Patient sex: M
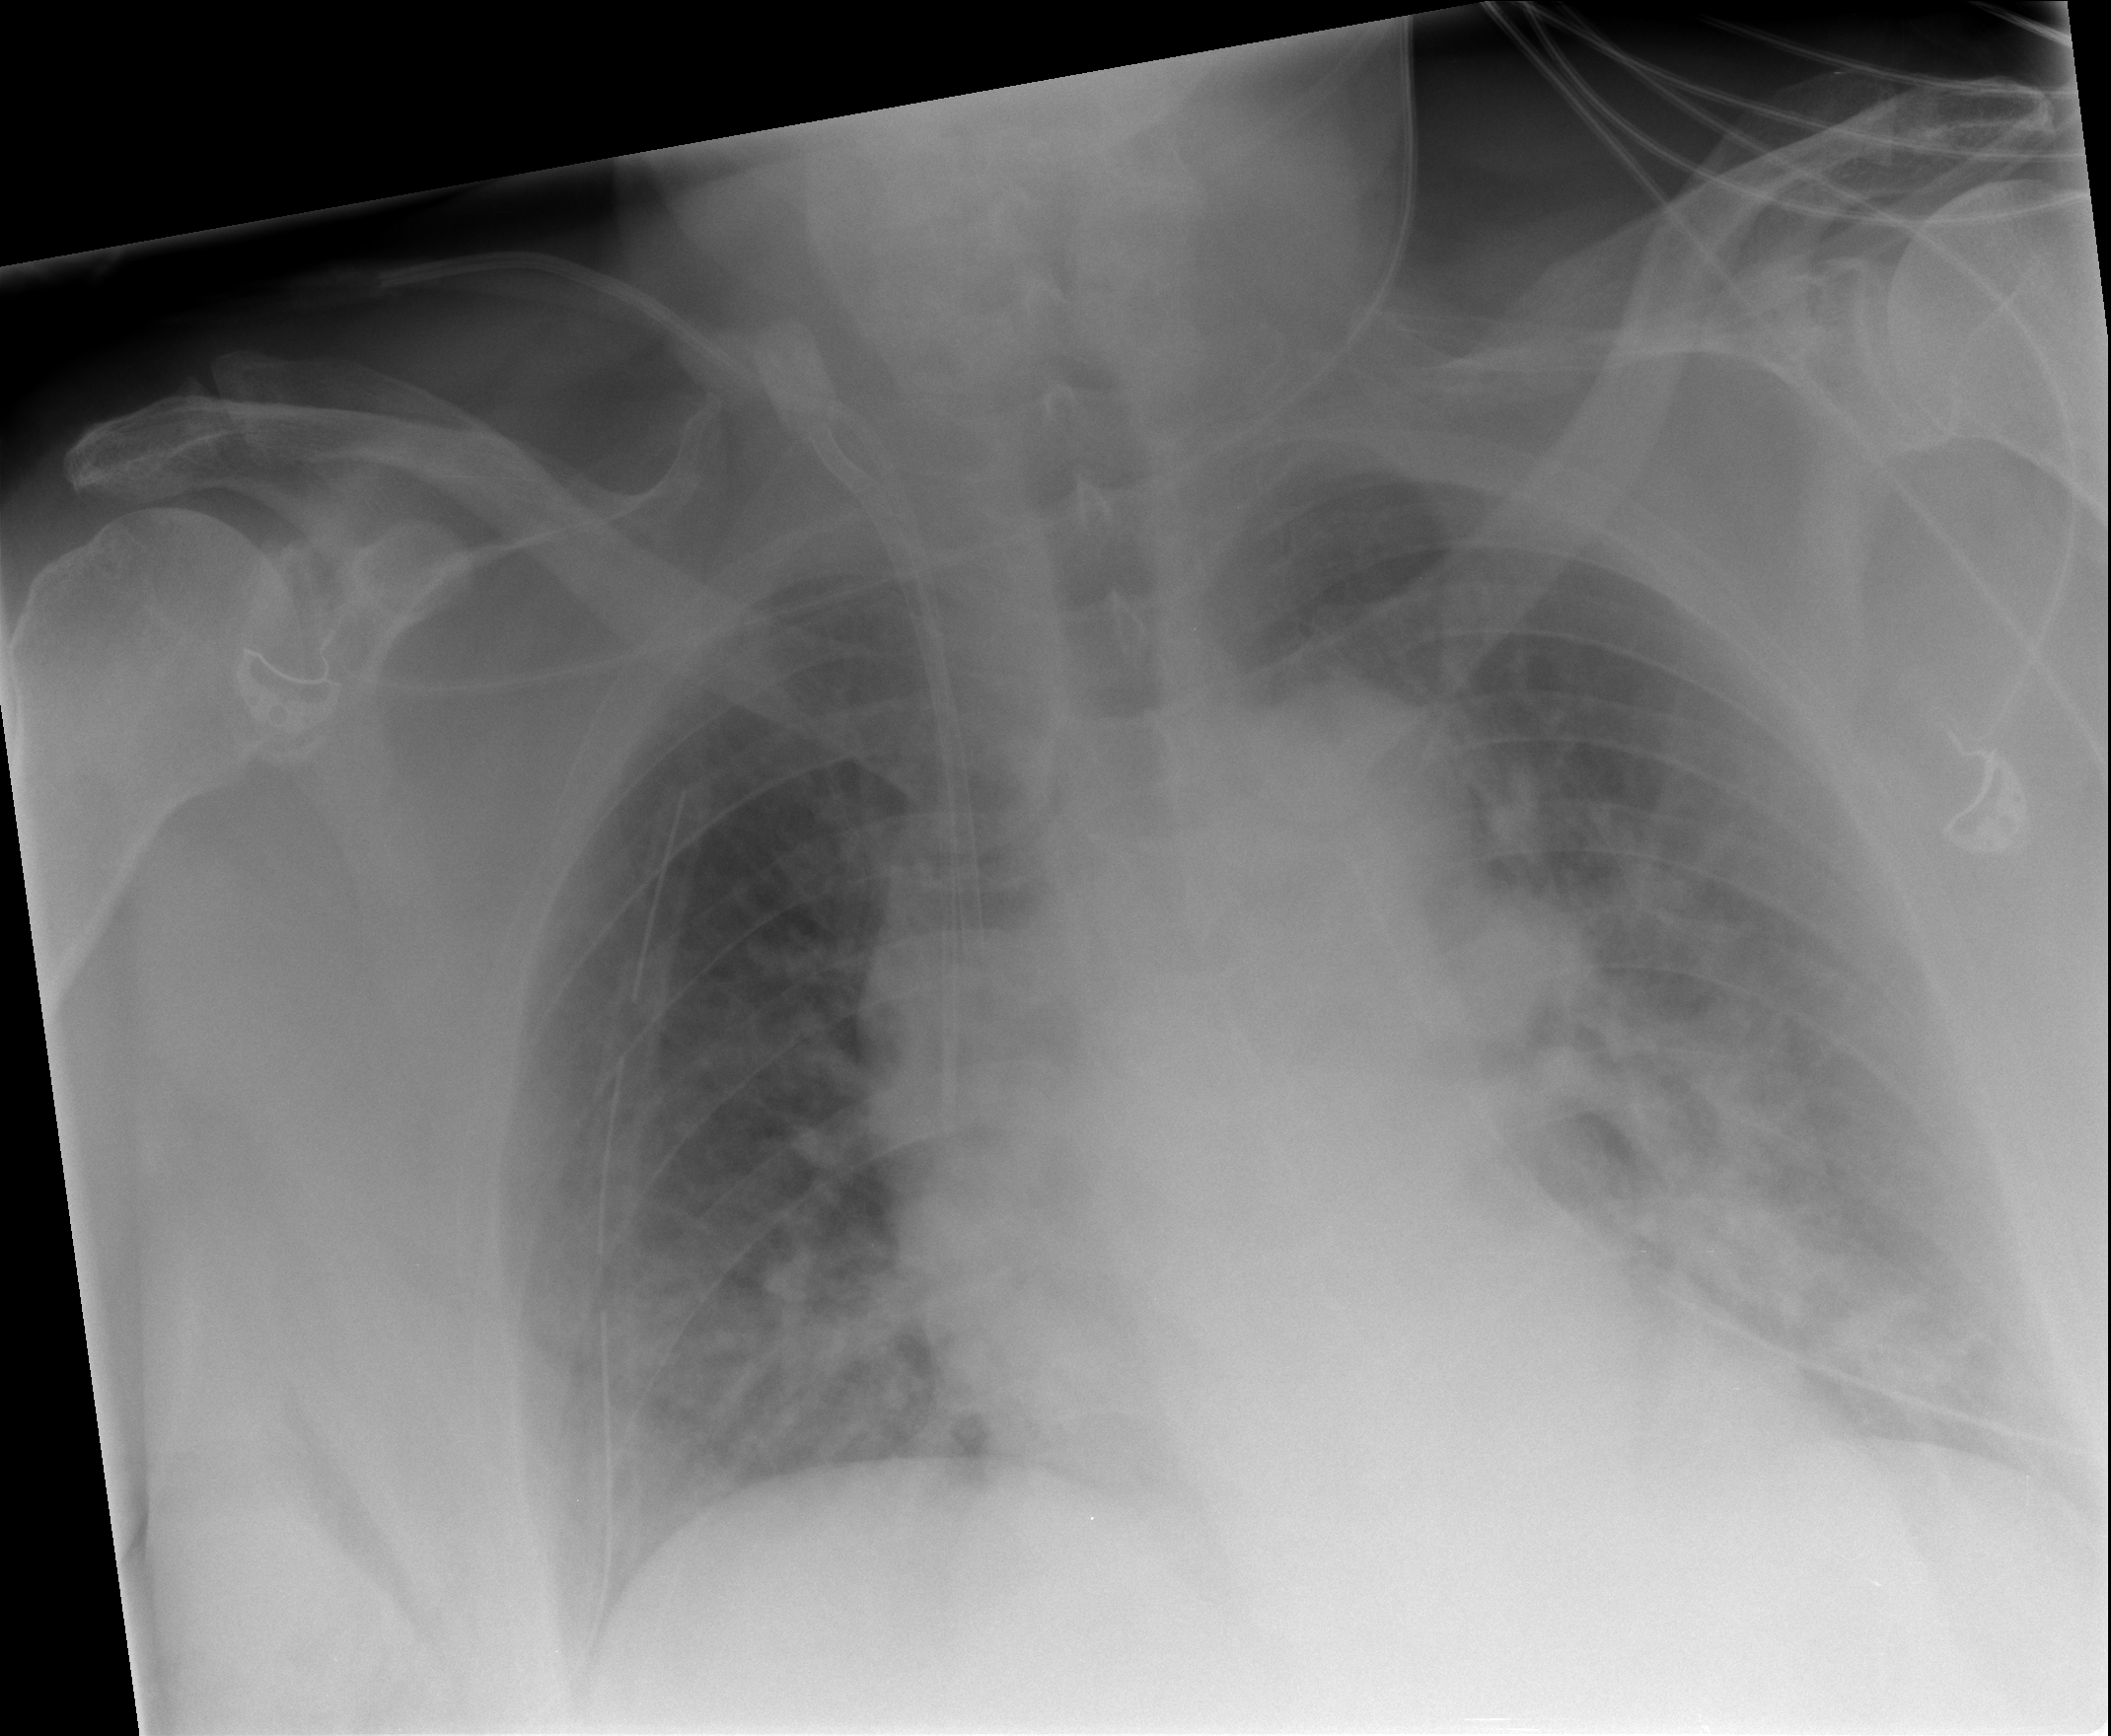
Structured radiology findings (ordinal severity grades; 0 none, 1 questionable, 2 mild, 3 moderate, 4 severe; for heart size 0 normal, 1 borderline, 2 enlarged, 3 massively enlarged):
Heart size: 0
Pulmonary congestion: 2
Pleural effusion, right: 0
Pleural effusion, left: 2
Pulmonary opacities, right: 2
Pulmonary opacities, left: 2
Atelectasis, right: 2
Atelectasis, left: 2